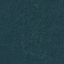
Label: Forest